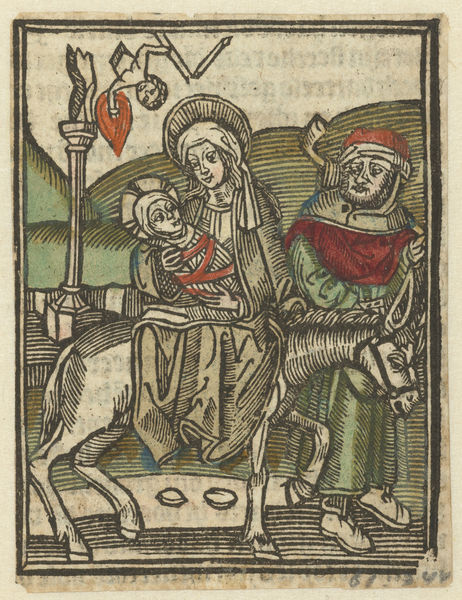
Titel: De vlucht naar Egypte met het vallend afgodsbeeld
Standort: Amsterdam
Institution: Rijksmuseum
Schlagwörter: hat, red, religious, robes, white, black, green, print, woodcut, wood, angel, rock, hill, hills, orange, child, road, etching, saint, statue, madonna, jesus, medieval, religion, lines, horse, fire, god, christ, baby, maria, joseph, mary, page, angle, broken, halo, cream, donkey, block, nazareth, etch, bethlehem, pilar, donky, wood block, swaddling, cream', gon, jeruzalem, angke